Interaction volume radius: 10 \u00c5
Interaction volume height: 15 \u00c5
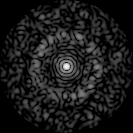
Disorder parameter: 0.8416